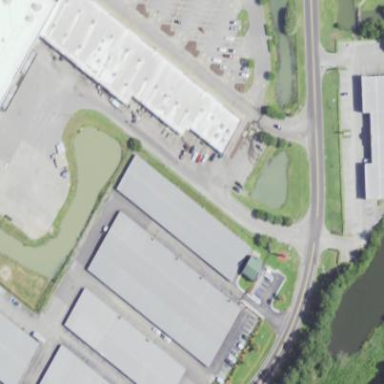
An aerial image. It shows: Building that serves as storage rental shop.